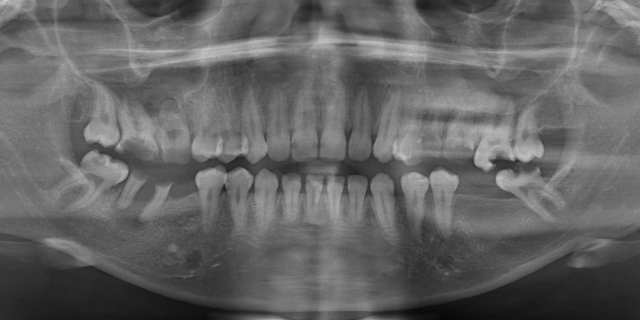
adult